Question: The structure of my mysql table is:
'''
CREATE TABLE IF NOT EXISTS 'tb_hour_counts' (
'date' date NOT NULL,
'subid' int(20) NOT NULL,
'unique_ids' int(20) NOT NULL,
'total_ids' int(20) NOT NULL,
'unique_ips' int(20) NOT NULL,
'total_ips' int(20) NOT NULL,
'global' int(20) NOT NULL,
'time' text NOT NULL,
UNIQUE KEY 'ind_1' ('date','time'(5),'subid')
) ENGINE=InnoDB DEFAULT CHARSET=utf8;
'''
I have an array of data like:
'''
$array = array(
'0' => array(
'date' => '2011-10-10',
'time' => '00:00',
'subid' => '2',
'unique_ids' => '588'
),
'1' => array(
'date' => '2011-10-10',
'time' => '00:00',
'subid' => '2',
'unique_ips' => '3'
),
'2' => array(
'date' => '2011-10-10',
'time' => '00:00',
'subid' => '2',
'total_ids' => '3995'
),
'3' => array(
'date' => '2011-10-10',
'time' => '00:00',
'subid' => '2',
'total_ips' => '1000'
),
'4' => array(
'date' => '2011-10-10',
'time' => '00:00',
'subid' => '2',
'global' => '1000'
),
'5' => array(
'date' => '2011-10-10',
'time' => '01:00',
'subid' => '3',
'unique_ids' => '766'
),
'6' => array(
'date' => '2011-10-10',
'time' => '01:00',
'subid' => '3',
'unique_ips' => '10'
),
'7' => array(
'date' => '2011-10-10',
'time' => '01:00',
'subid' => '3',
'total_ids' => '934'
),
'8' => array(
'date' => '2011-10-10',
'time' => '01:00',
'subid' => '3',
'total_ips' => '950'
),
'9' => array(
'date' => '2011-10-10',
'time' => '01:00',
'subid' => '3',
'global' => '7554'
)
);
'''
The goal is to insert the data into the table. The result of inserting the data from this array should be the following:

I believe this could be done either by mysql request, or by preparing the array for usual insert.
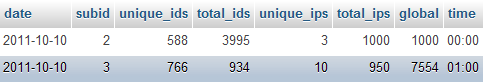
Answer: It's very messy, but:
'''
// your array below
$array = array();
$newArray = array();
foreach($array as $item){
$newArray[$item['subid']]['date'] = $item['date'];
$item['time'] > $newArray[$item['subid']]['time'] ? $newArray[$item['subid']]['time'] = $item['time'] : null;
$newArray[$item['subid']]['unique_ids'] += $item['unique_ids'];
$newArray[$item['subid']]['total_ids'] += $item['total_ids'];
$newArray[$item['subid']]['unique_ips'] += $item['unique_ips'];
$newArray[$item['subid']]['total_ips'] += $item['total_ips'];
$newArray[$item['subid']]['global'] += $item['global'];
}
print_r($newArray);
'''
This gives you:
'''
Array
(
[2] => Array
(
[date] => 2011-10-10
[time] => 00:00
[unique_ids] => 588
[total_ids] => 3995
[unique_ips] => 3
[total_ips] => 1000
[global] => 1000
)
[3] => Array
(
[date] => 2011-10-10
[time] => 01:00
[unique_ids] => 766
[total_ids] => 934
[unique_ips] => 10
[total_ips] => 950
[global] => 7554
)
)
'''
You can then just do something like:
'''
foreach($newArray as $key=>$value){
echo "INSERT INTO 'table' ('{$value['date']}',{$key},{$value['total_ids']})"; // etc. etc.
}
'''